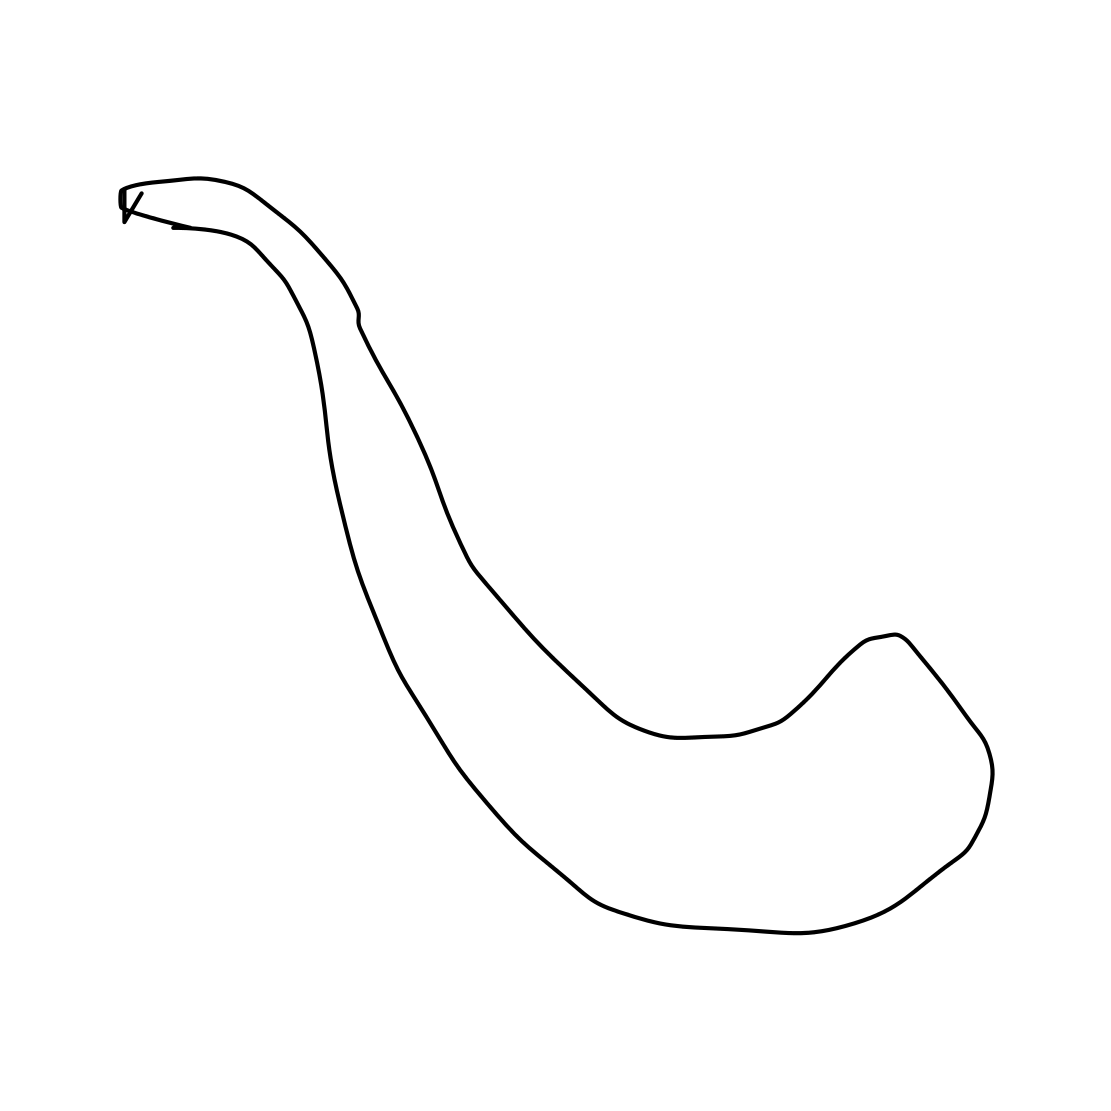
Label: pipe (for smoking)